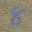
Label: 8